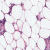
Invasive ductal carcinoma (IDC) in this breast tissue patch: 0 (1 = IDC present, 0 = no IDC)